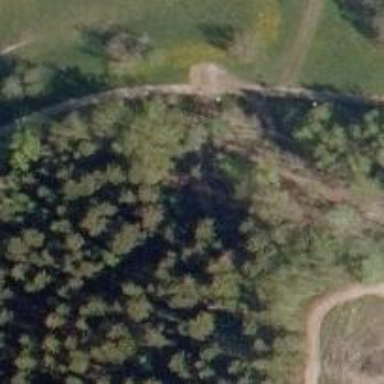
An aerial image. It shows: Hole for both golf and disc golf.